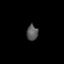
Tissue: prostate
Cell type: T cells
Senescence score: 0.2409
Nuclear area (px): 169
Mean DAPI intensity: 89.047